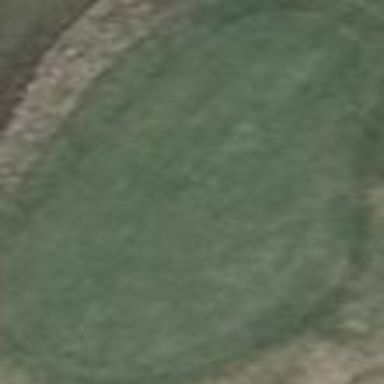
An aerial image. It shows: Golf green.